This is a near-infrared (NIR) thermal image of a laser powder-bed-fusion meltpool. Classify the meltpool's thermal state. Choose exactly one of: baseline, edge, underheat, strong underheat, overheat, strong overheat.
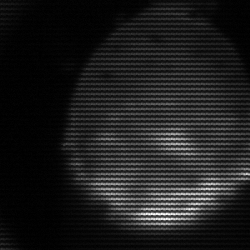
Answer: edge